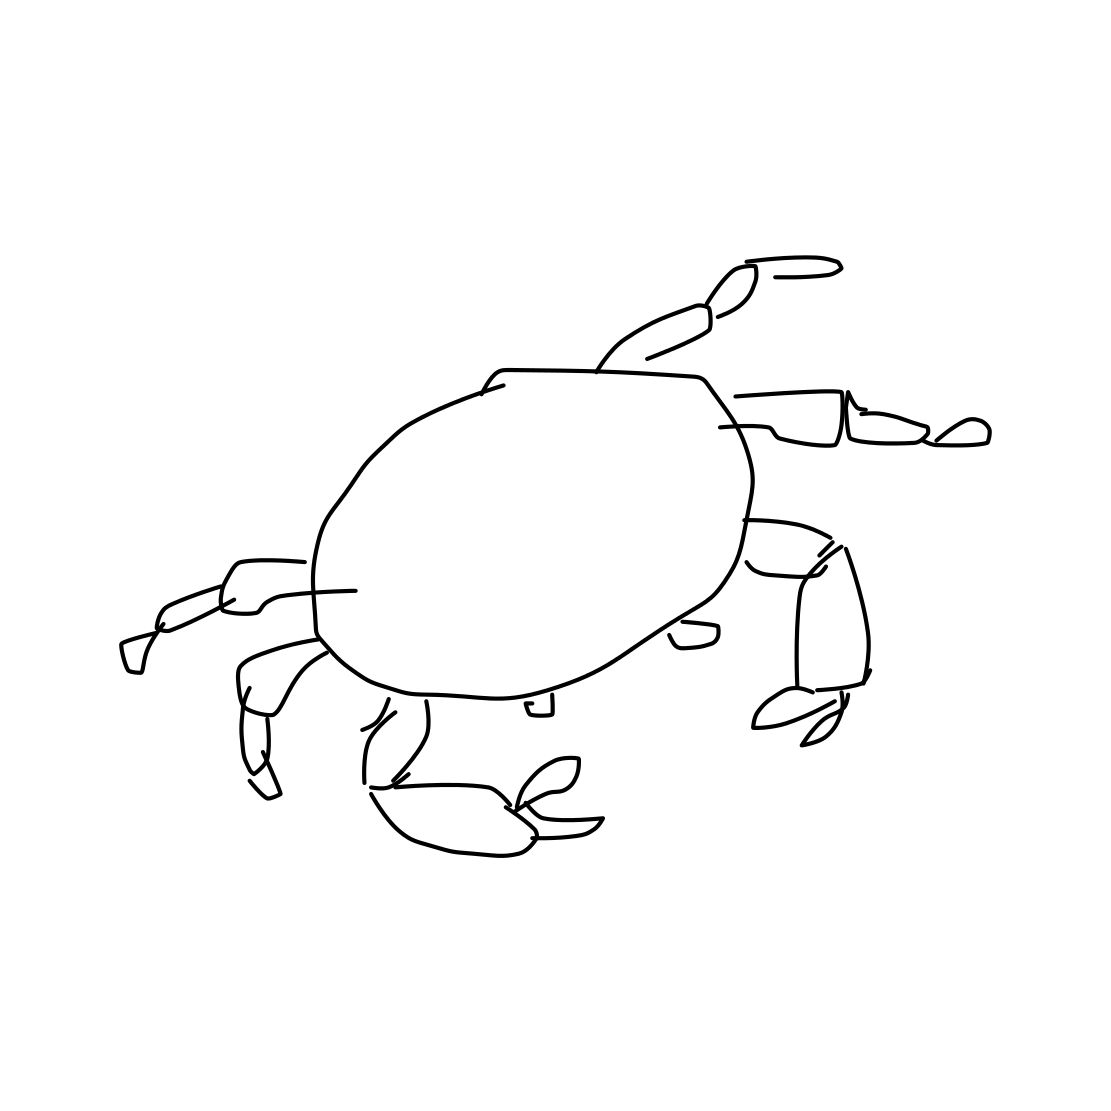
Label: lobster